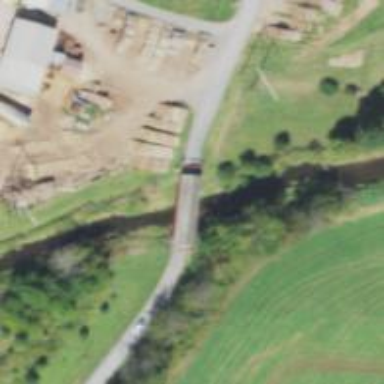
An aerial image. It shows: Unclassified road with covered bridge.